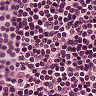
Metastatic tissue present: no